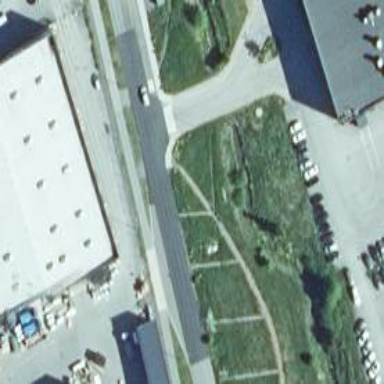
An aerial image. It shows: Footway crossing with marked asphalt surface.